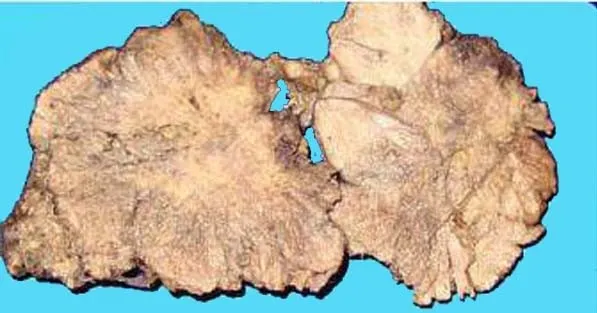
Cut-section of the tumor showing grayish-white irregular and friable surface.
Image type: pathology (h&e)